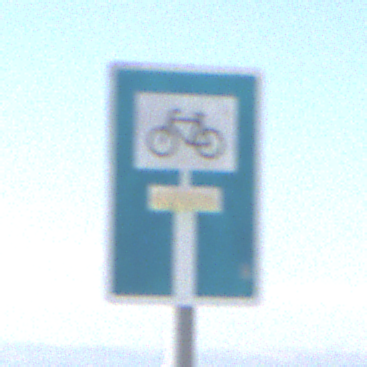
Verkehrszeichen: SackgasseRadverkehrDurchlaessig
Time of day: Midday
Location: Outdoor (Nature)
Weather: PartlyCloudy
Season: NotSpecified
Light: Natural